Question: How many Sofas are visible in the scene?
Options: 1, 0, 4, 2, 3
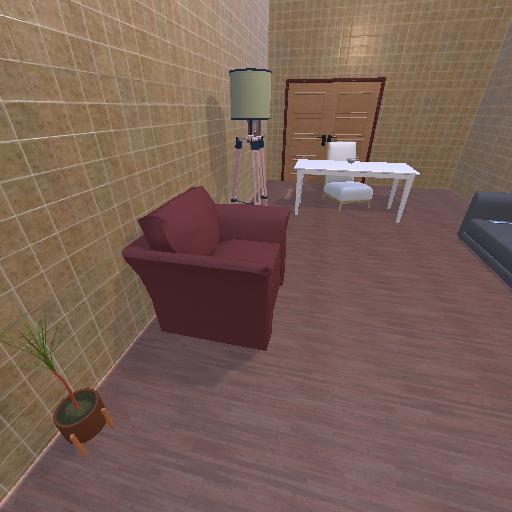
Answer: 1